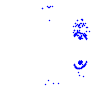
Particle: electron